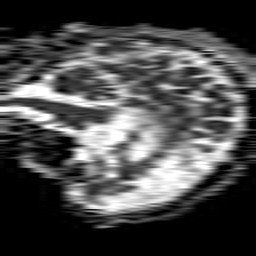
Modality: ADC
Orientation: sagittal
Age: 79
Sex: female
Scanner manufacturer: philips
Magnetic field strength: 1.5 T
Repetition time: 4.6 s
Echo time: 0.08631 s